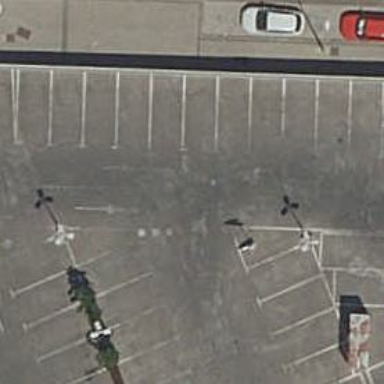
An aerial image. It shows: Road serving as parking aisle.